Field crop: tomato
Growth stage: 2
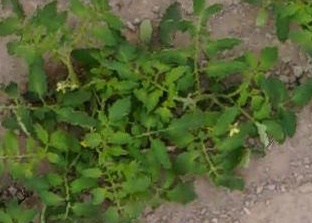
Species: tomato